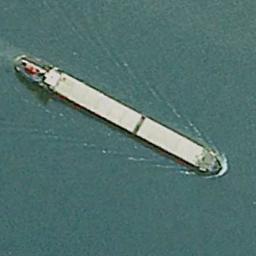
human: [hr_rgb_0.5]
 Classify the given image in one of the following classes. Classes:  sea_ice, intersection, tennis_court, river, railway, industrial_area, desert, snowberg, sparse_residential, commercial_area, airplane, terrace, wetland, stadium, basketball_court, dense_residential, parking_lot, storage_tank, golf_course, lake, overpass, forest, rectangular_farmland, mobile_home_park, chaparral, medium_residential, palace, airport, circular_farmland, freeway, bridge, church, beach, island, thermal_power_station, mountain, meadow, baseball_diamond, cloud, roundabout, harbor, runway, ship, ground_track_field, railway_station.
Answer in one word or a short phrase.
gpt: ship